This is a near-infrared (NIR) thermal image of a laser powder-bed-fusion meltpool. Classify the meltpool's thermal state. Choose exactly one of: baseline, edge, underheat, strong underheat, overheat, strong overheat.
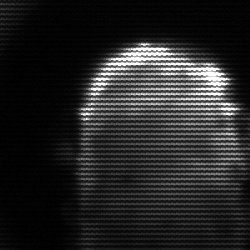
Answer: baseline